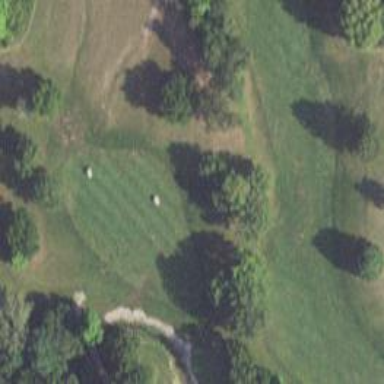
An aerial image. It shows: View of golf hole.